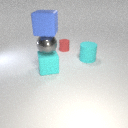
large cyan rubber cube below large gray metal sphere